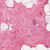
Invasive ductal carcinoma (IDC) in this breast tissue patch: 0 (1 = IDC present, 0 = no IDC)